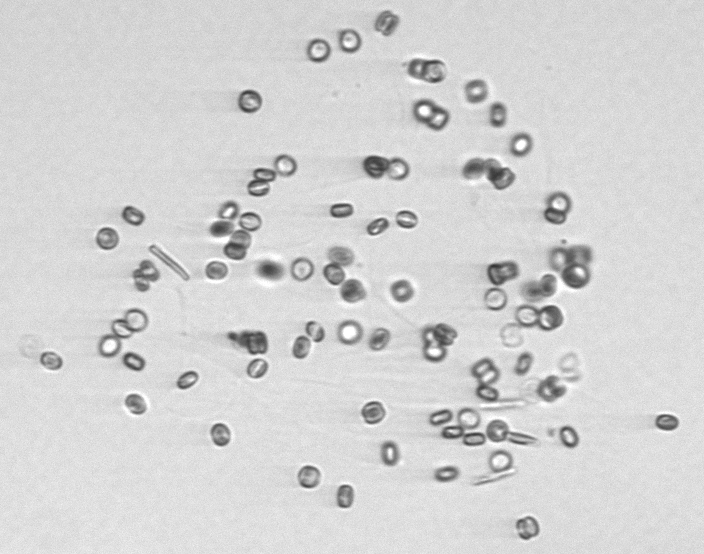
Label: Thalassiosira_sp_aff_mala